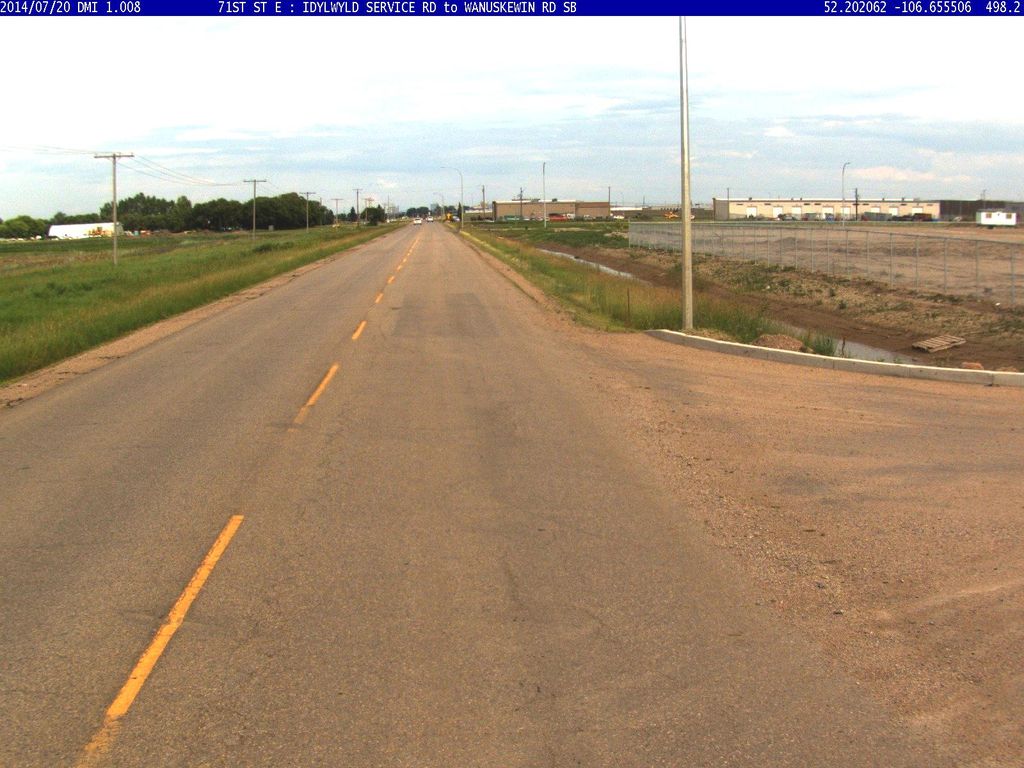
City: saskatoon